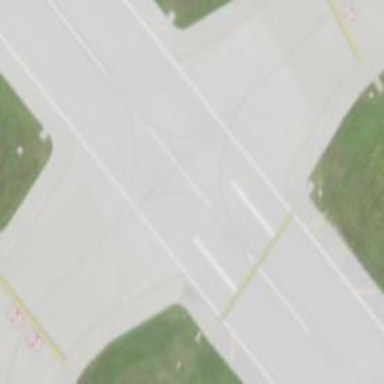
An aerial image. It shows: Image of taxiway at airport.